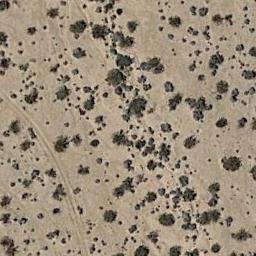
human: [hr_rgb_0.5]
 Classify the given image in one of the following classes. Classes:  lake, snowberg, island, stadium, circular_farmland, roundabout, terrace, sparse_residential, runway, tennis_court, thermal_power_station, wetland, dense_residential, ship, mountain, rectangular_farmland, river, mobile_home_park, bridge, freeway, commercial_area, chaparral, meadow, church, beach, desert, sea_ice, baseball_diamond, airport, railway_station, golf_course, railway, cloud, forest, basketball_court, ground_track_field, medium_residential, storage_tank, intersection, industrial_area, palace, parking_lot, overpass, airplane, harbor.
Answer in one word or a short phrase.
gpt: chaparral